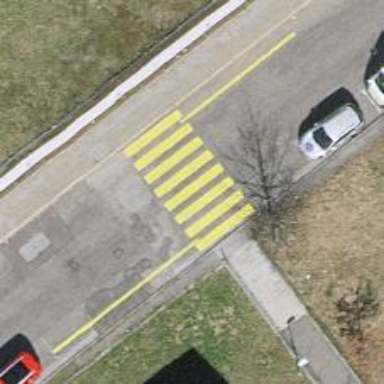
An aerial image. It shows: Zebra crossing on the road.